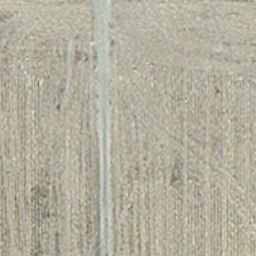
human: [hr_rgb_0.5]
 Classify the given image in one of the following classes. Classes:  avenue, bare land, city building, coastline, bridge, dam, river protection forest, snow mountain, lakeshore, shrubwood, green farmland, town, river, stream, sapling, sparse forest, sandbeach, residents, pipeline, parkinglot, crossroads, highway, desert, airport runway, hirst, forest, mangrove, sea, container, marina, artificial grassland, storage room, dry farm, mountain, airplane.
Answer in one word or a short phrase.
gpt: dry farm